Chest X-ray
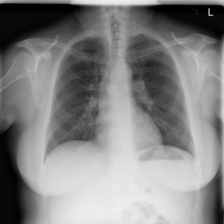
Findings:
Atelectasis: negative
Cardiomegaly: negative
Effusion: negative
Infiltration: negative
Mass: negative
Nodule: negative
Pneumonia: negative
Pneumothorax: negative
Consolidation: negative
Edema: negative
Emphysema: negative
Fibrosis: negative
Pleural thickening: negative
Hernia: negative